Field crop: maize
Growth stage: 2
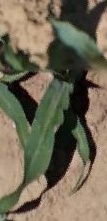
Species: maize